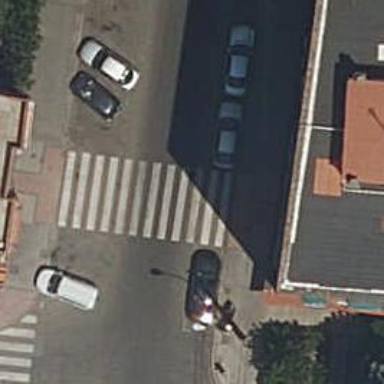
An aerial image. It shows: Uncontrolled crossing on the road.